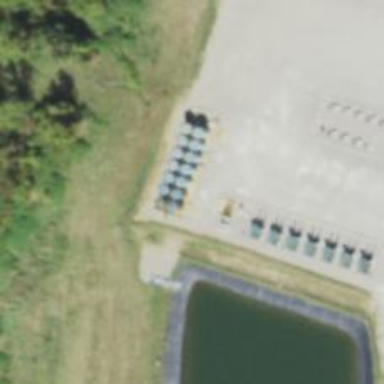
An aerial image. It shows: Storage tank with man-made structure.